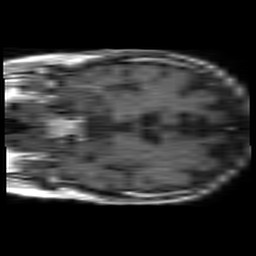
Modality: T1w
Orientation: coronal
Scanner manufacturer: philips
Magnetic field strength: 1.5 T
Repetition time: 0.375 s
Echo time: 0.011 s